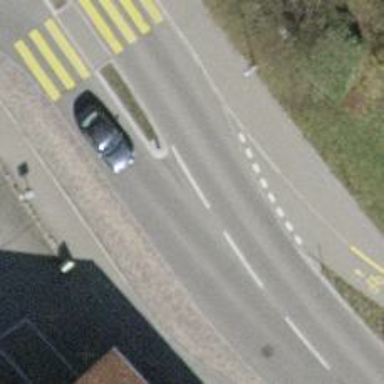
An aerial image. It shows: Public transport stop position.